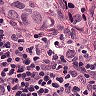
Metastatic tissue present: yes